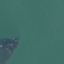
Land use / land cover class: SeaLake